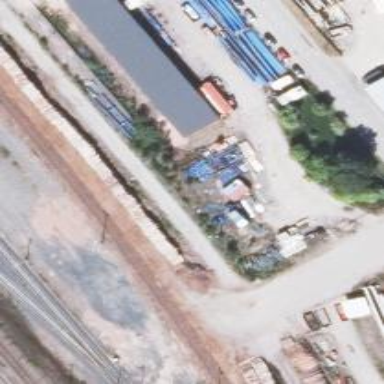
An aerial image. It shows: Abandoned railway siding.